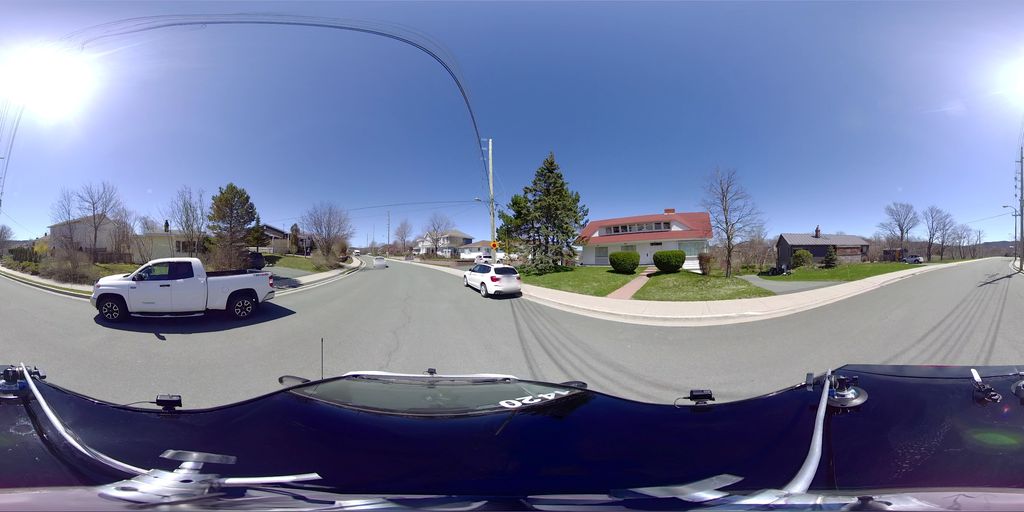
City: st_johns